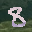
Label: 8